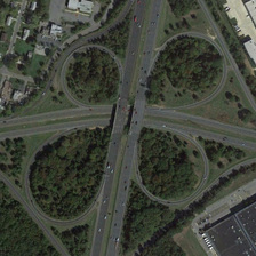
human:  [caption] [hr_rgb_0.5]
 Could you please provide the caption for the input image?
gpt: Clean up the bushes.

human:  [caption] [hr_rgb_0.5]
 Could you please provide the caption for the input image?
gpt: Clean up the bushes.

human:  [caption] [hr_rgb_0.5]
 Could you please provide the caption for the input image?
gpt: The two overpasses intersect.

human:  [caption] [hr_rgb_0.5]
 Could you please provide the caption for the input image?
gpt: The two overpasses cross each other.

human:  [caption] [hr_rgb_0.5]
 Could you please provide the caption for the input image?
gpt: The two overpasses intersect.